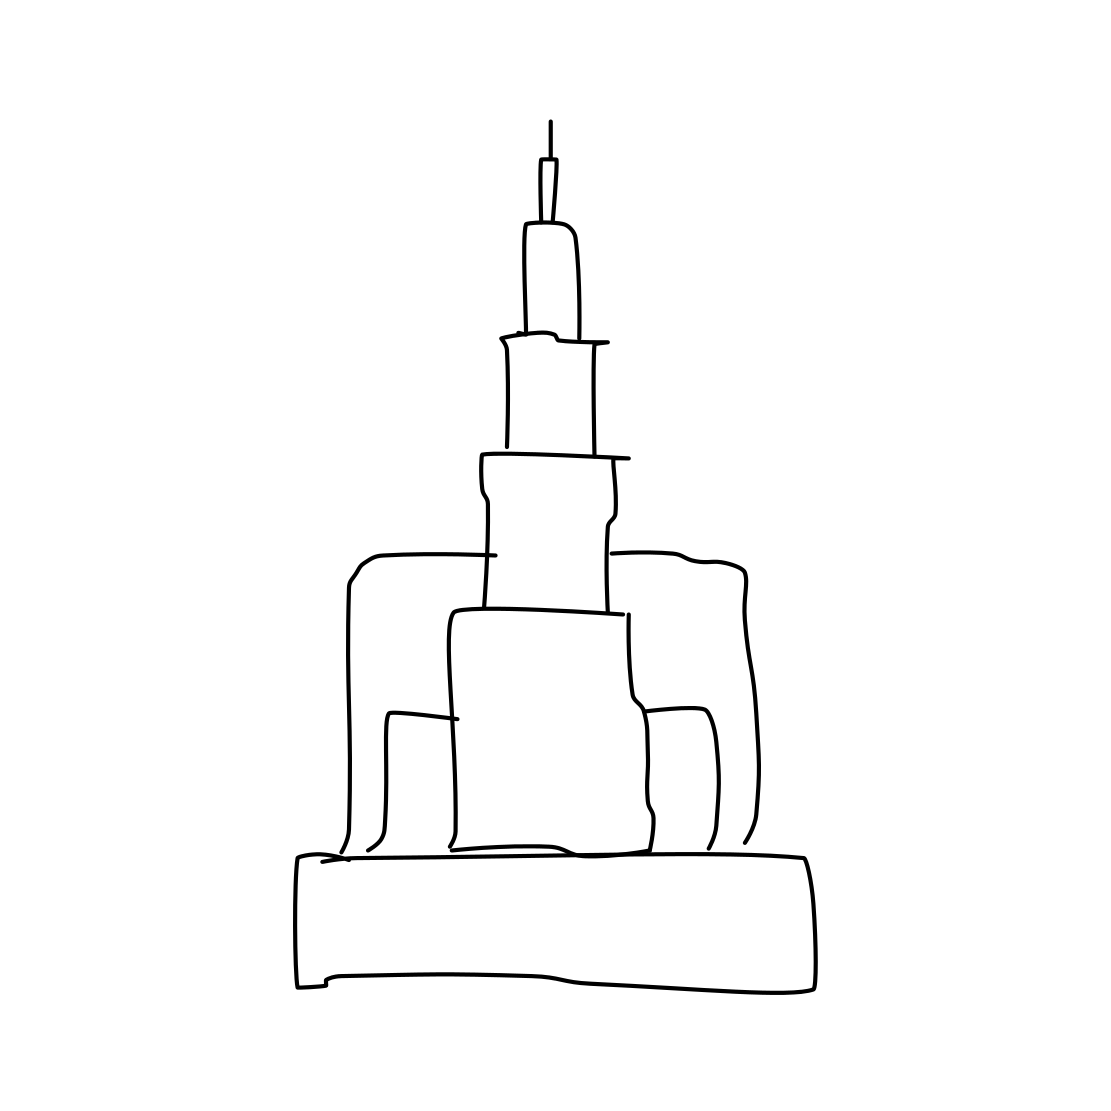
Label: skyscraper